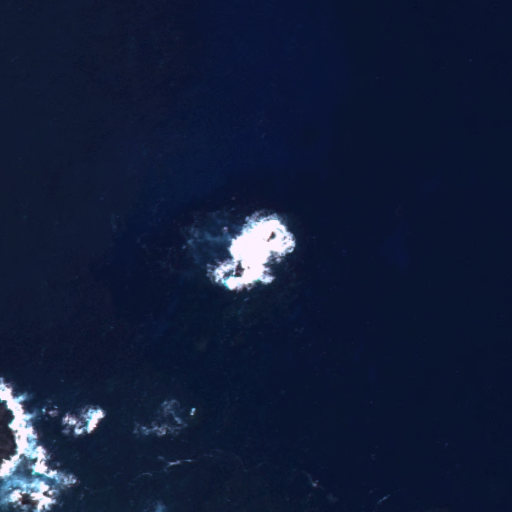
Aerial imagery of island in Hawaii named Twin Rocks containing only unknown